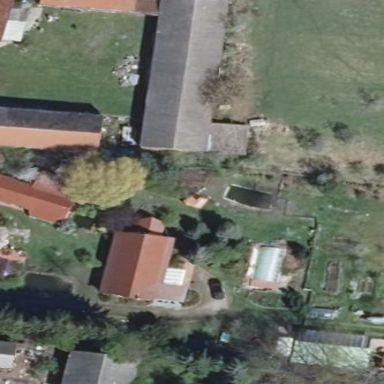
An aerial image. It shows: Shed.